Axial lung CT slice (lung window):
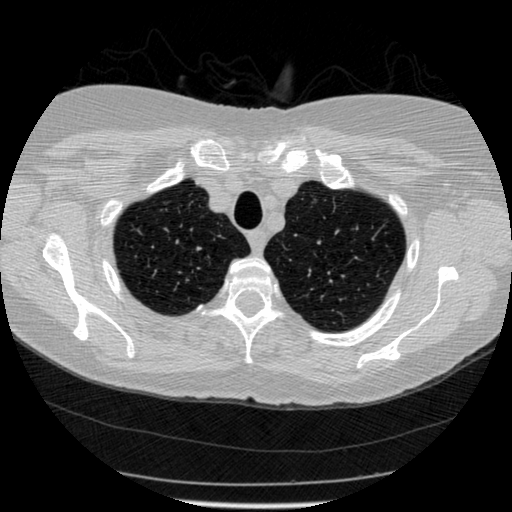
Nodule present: no